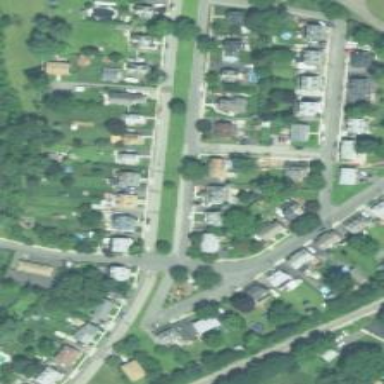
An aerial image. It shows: Neighborhood.